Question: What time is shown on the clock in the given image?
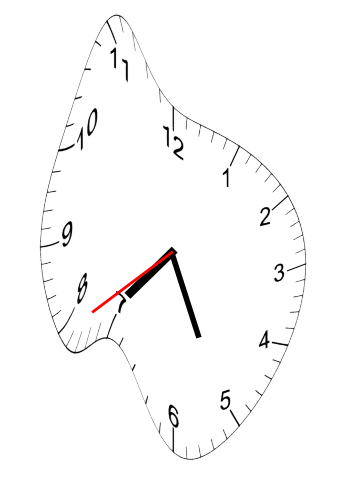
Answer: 07:25:39